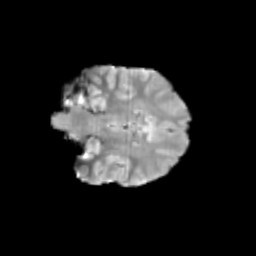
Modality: T2w
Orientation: coronal
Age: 12
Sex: female
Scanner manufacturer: siemens
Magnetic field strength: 3 T
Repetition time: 3.8 s
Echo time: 0.07 s